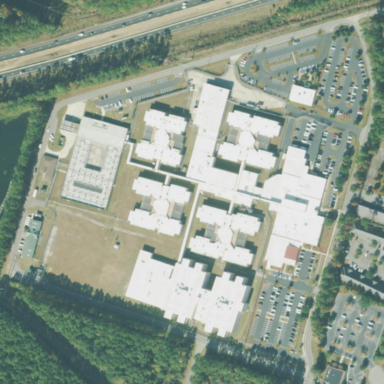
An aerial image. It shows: Prison.